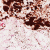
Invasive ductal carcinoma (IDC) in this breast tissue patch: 0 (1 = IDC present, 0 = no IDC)